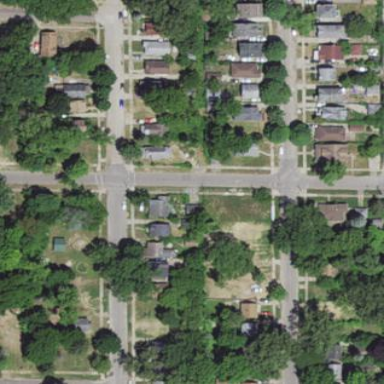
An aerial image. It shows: This residential area consists of single-family homes.